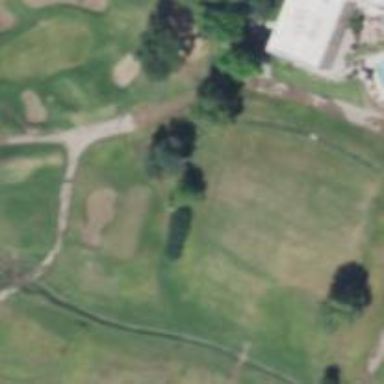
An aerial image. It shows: Rough grassy area used for golf.